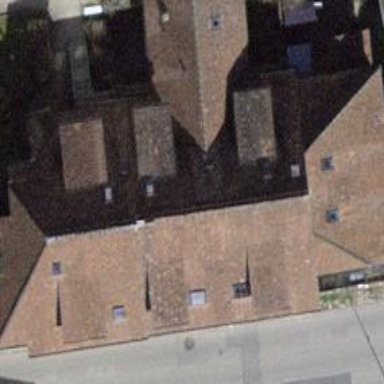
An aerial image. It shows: Building with tile roof.